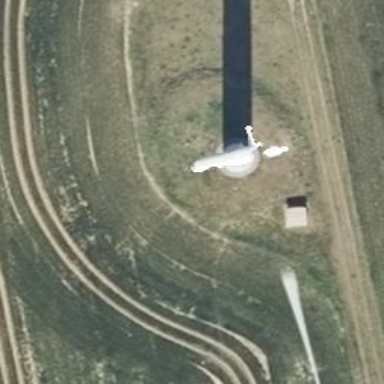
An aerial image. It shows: Wind generator powered by horizontal-axis wind turbine.